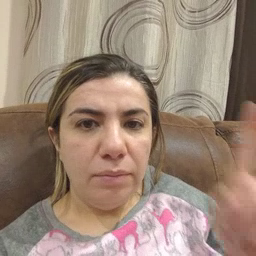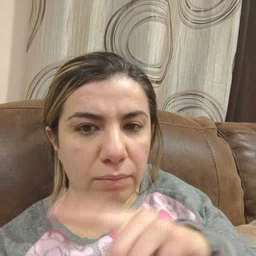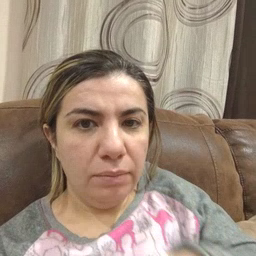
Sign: mouse